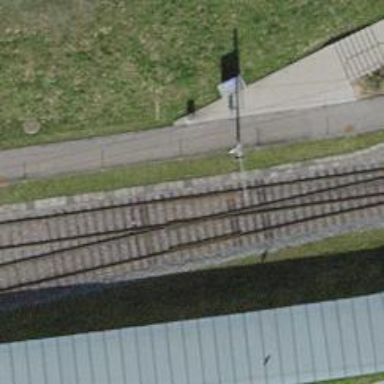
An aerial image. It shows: Light rail railway system with one track. The railway is electrified using contact line.